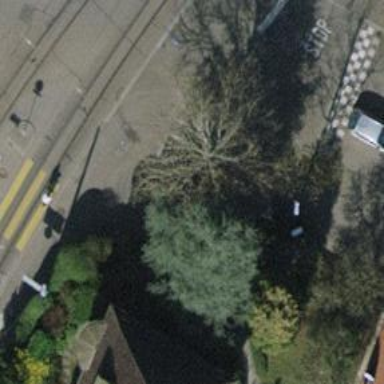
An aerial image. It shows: Power utility street cabinet.